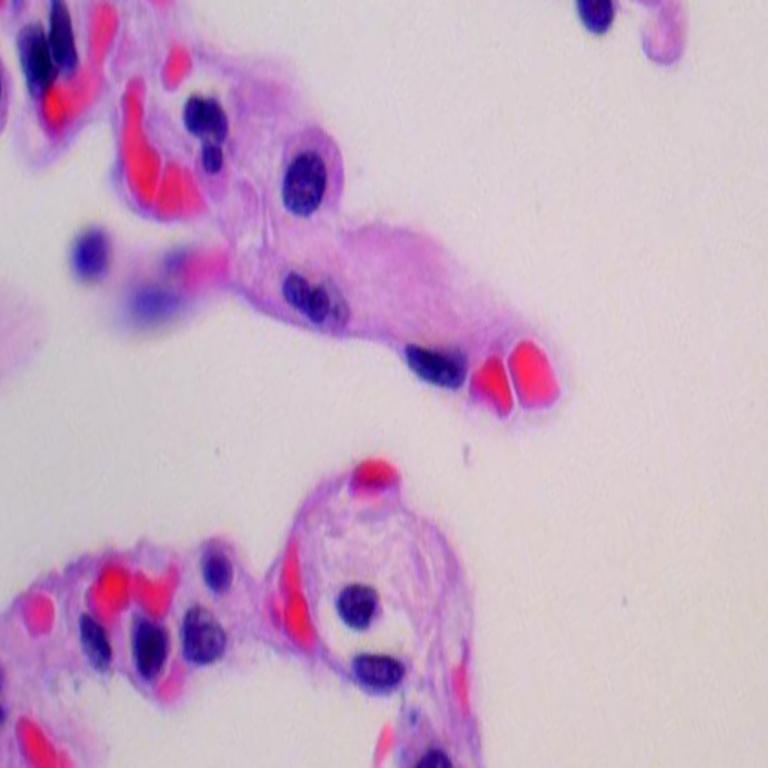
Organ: lung
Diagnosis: benign